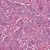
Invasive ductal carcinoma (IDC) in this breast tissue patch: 1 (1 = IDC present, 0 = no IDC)